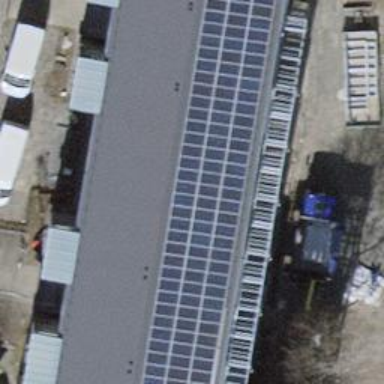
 consisting of solar photovoltaic panels."